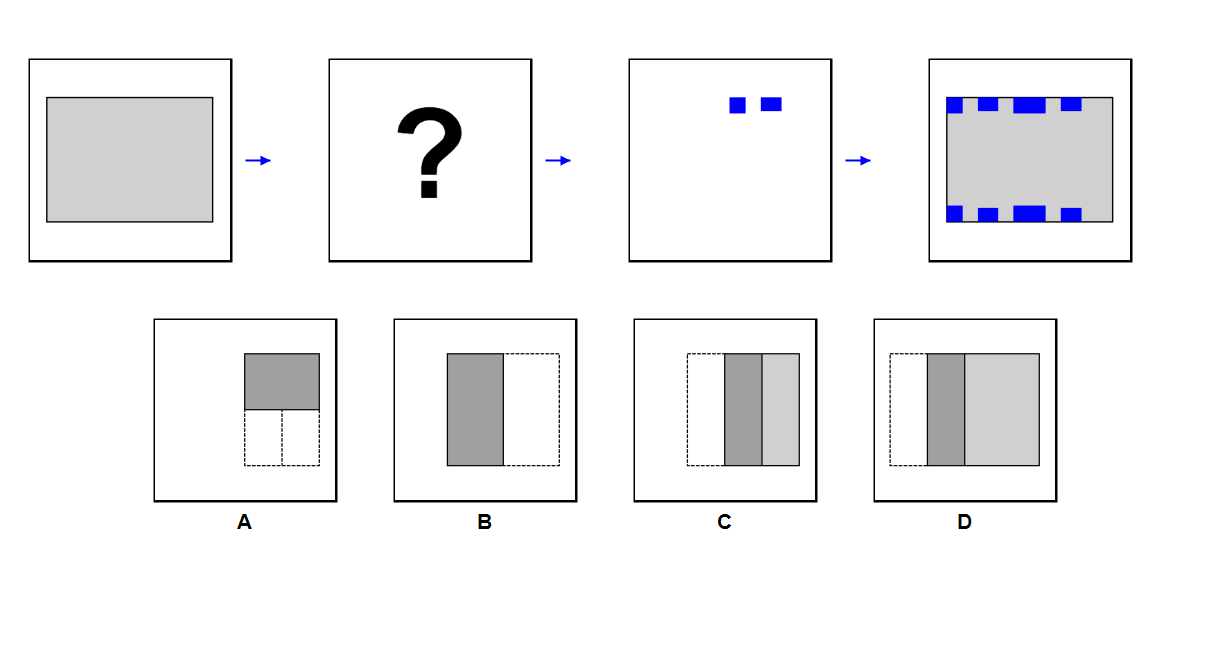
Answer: B